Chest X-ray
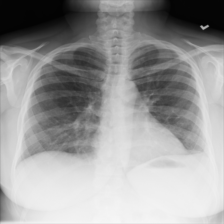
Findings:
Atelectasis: negative
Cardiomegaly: negative
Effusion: negative
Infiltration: negative
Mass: negative
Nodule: negative
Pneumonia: negative
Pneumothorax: negative
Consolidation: negative
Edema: negative
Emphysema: negative
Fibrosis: negative
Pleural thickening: negative
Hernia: negative